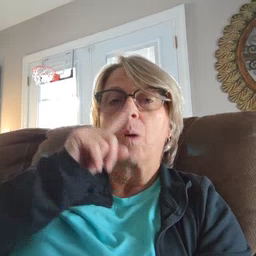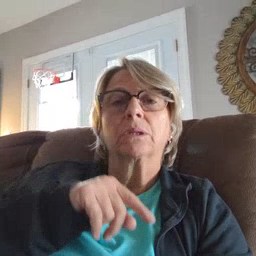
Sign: mouse